Question: Hi i am working with wpf application ,there is a datagrid in which i am displaying my result after extracting piece of string.The problem is data is displaying in a grid in two but i want it on single row.Code is :
C#
'''
public ObservableCollection<IPMAC> ipmac { get; set; }
public MainWindow()
{
InitializeComponent();
ipmac = new ObservableCollection<IPMAC>();
this.DataContext = this;
}
string pattern = @"(F8-F7-D3-00\S+)";
MatchCollection matches = Regex.Matches(stringData, pattern);
string pattern2 = @"(192.168.1\S+)";
MatchCollection matchesIP = Regex.Matches(stringData, pattern2);
foreach (Match match in matches)
{
Console.WriteLine("Hardware Address : {0}", match.Groups[1].Value);
ipmac.Add(new IPMAC() { mac = match.Groups[1].Value });
}
foreach (Match match in matchesIP)
{
Console.WriteLine("IP Address : {0}", match.Groups[1].Value);
ipmac.Add(new IPMAC() { ip = match.Groups[1].Value });
}
}
private void DataGrid_Loaded(object sender, RoutedEventArgs e)
{
dg.ItemsSource = ipmac;
}
'''
XAML:
'''
![<DataGrid
Name="dg"
Grid.Row="0"
Height="250"
ItemsSource="{Binding ipmac}"
AutoGenerateColumns="False"
IsReadOnly="True"
>
<DataGrid.Columns>
<DataGridTextColumn Header="Mac Addresses" Binding="{Binding Path=mac}" />
<DataGridTextColumn Header="IP Addresses" Binding="{Binding Path=ip}"/>
</DataGrid.Columns>
</DataGrid>][1]
'''

Can anyone tell me how to show result in one row .Any help would be highly appreciable??
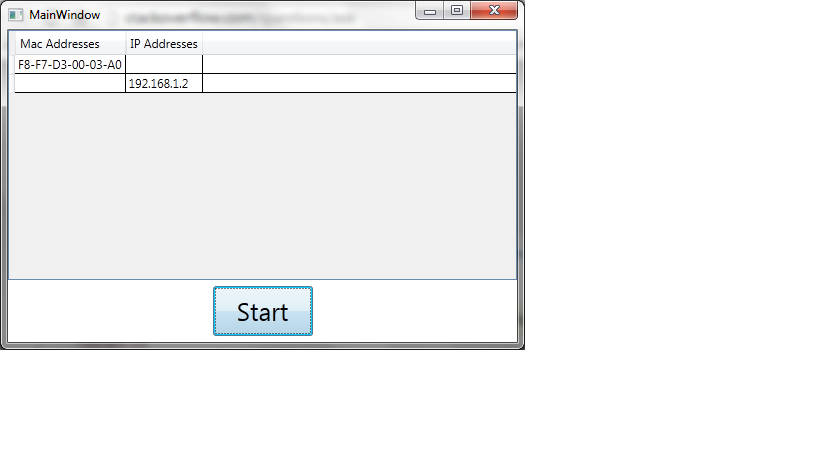
Answer: Change your parsing to something like this:
'''
var item = new IPMAC();
foreach (Match match in matches)
{
Console.WriteLine("Hardware Address : {0}", match.Groups[1].Value);
item.mac = match.Groups[1].Value;
}
foreach (Match match in matchesIP)
{
Console.WriteLine("IP Address : {0}", match.Groups[1].Value);
item.ip = match.Groups[1].Value;
}
ipmac.Add(item);
'''